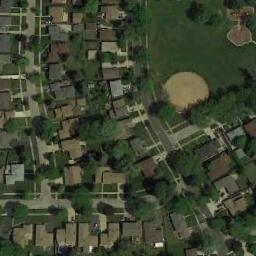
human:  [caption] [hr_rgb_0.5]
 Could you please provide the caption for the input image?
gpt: There are neat rows of houses near the baseball field .

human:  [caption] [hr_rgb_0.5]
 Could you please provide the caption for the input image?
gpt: A baseball diamond is surrounded by many buildings and trees .

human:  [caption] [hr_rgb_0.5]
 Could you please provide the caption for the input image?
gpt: A baseball diamond on the lawn with some trees and the residential area around it .

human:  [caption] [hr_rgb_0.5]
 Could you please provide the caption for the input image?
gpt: There is a baseball diamond in the grass along the roads with several houses .

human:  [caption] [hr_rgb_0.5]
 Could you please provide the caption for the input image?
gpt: Many buildings are next to  the  baseball diamond .